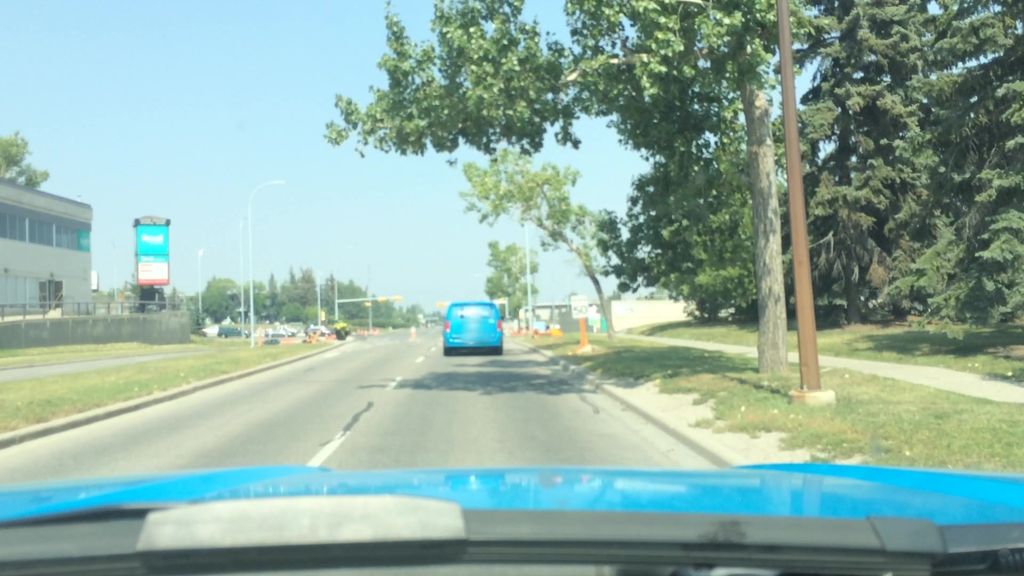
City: calgary